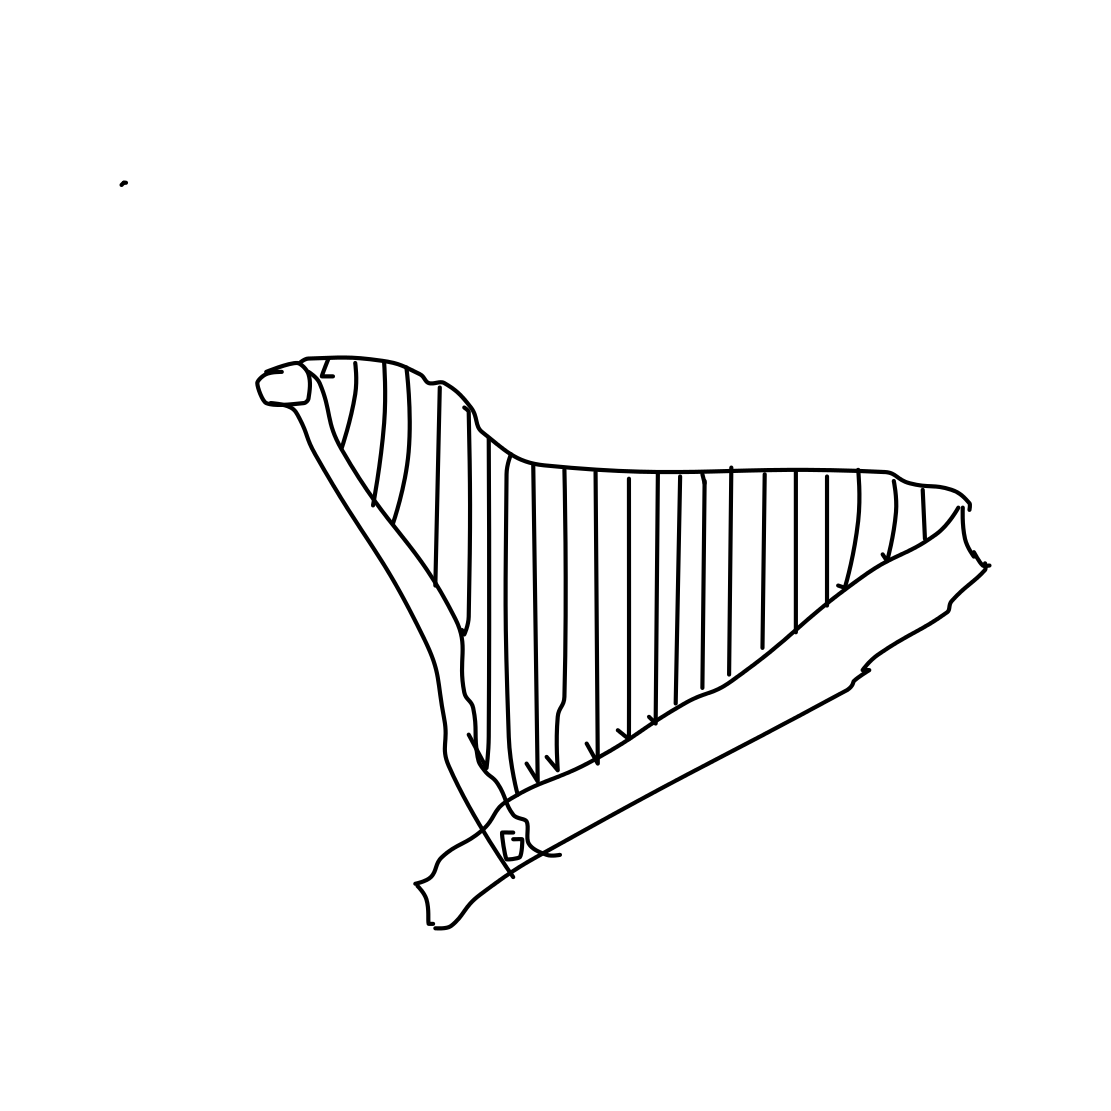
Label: harp